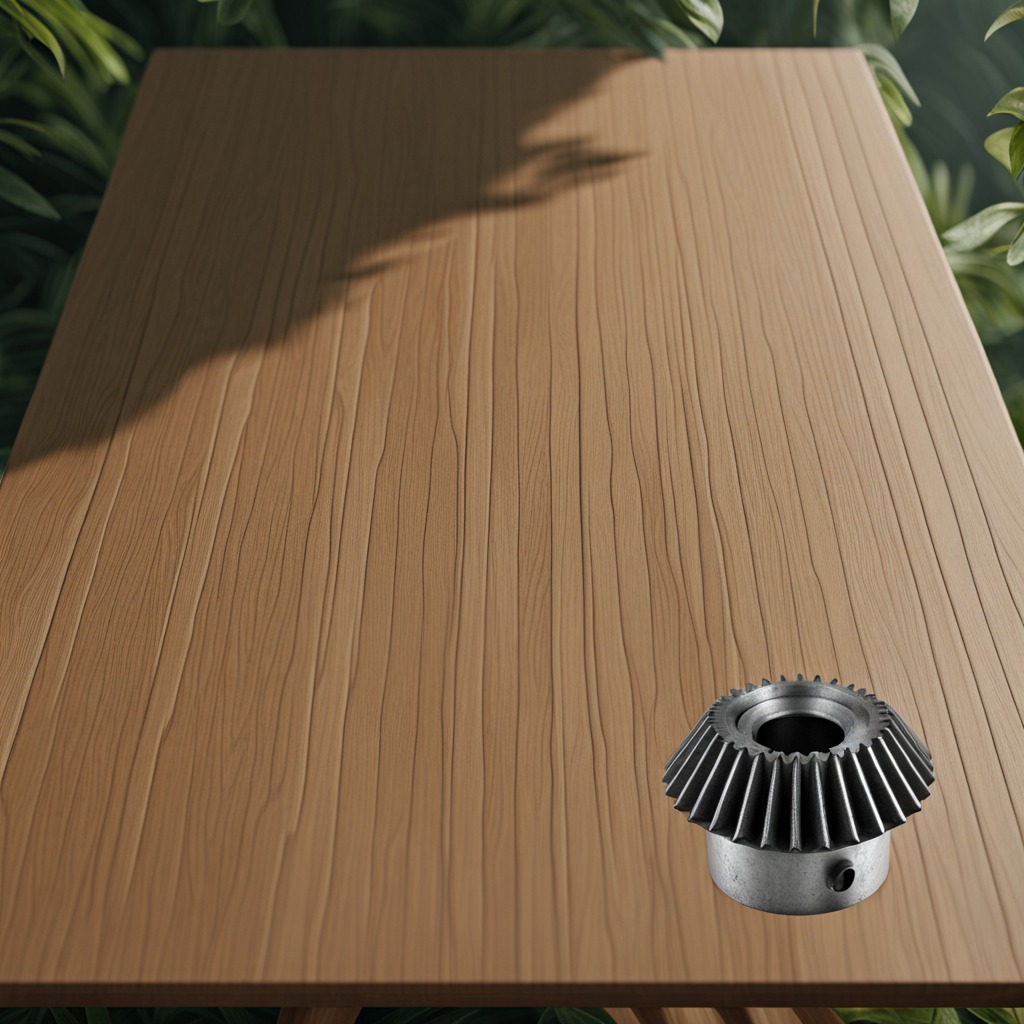
A steel gear with teeth is lying on a wooden table inside a jungle field workshop tent.